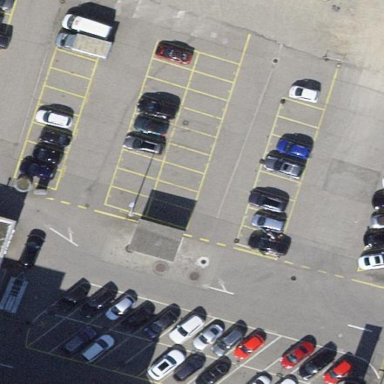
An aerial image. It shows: Parking area with surface.